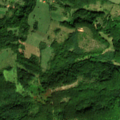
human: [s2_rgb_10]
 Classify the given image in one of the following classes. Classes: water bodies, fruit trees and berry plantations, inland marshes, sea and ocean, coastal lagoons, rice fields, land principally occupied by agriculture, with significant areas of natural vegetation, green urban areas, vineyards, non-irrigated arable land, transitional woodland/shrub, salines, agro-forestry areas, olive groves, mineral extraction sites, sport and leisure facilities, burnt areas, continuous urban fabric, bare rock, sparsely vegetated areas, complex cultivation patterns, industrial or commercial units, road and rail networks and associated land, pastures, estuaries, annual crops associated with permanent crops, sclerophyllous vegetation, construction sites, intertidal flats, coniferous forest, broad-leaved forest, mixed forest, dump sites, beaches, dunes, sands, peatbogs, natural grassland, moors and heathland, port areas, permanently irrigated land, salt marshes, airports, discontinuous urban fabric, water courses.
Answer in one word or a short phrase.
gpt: land principally occupied by agriculture, with significant areas of natural vegetation, broad-leaved forest